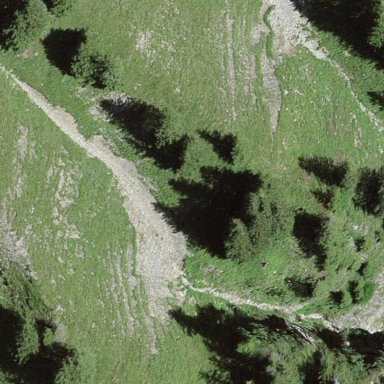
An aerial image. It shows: Natural scree.